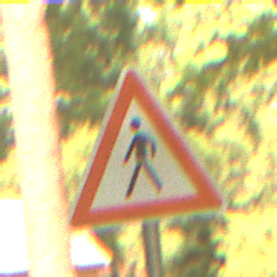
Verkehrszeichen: FussgaengerRechts
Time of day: Midday
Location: Outdoor (Nature)
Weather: PartlyCloudy
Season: NotSpecified
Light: Natural